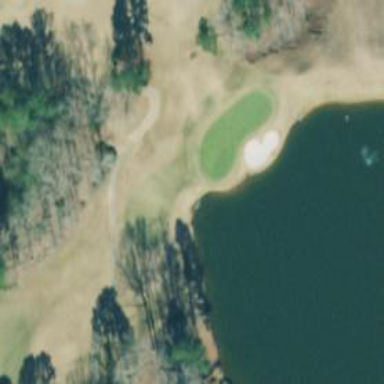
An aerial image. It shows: View of golf hole.